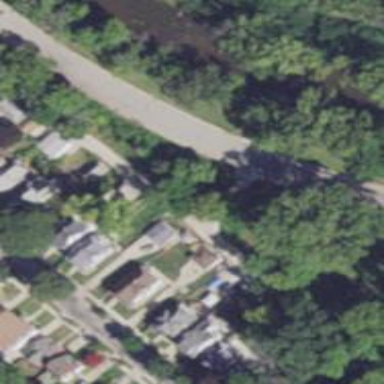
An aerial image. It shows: Alleyway designated as service road.